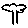
Label: tree